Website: lowes
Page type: stored-credit-cards
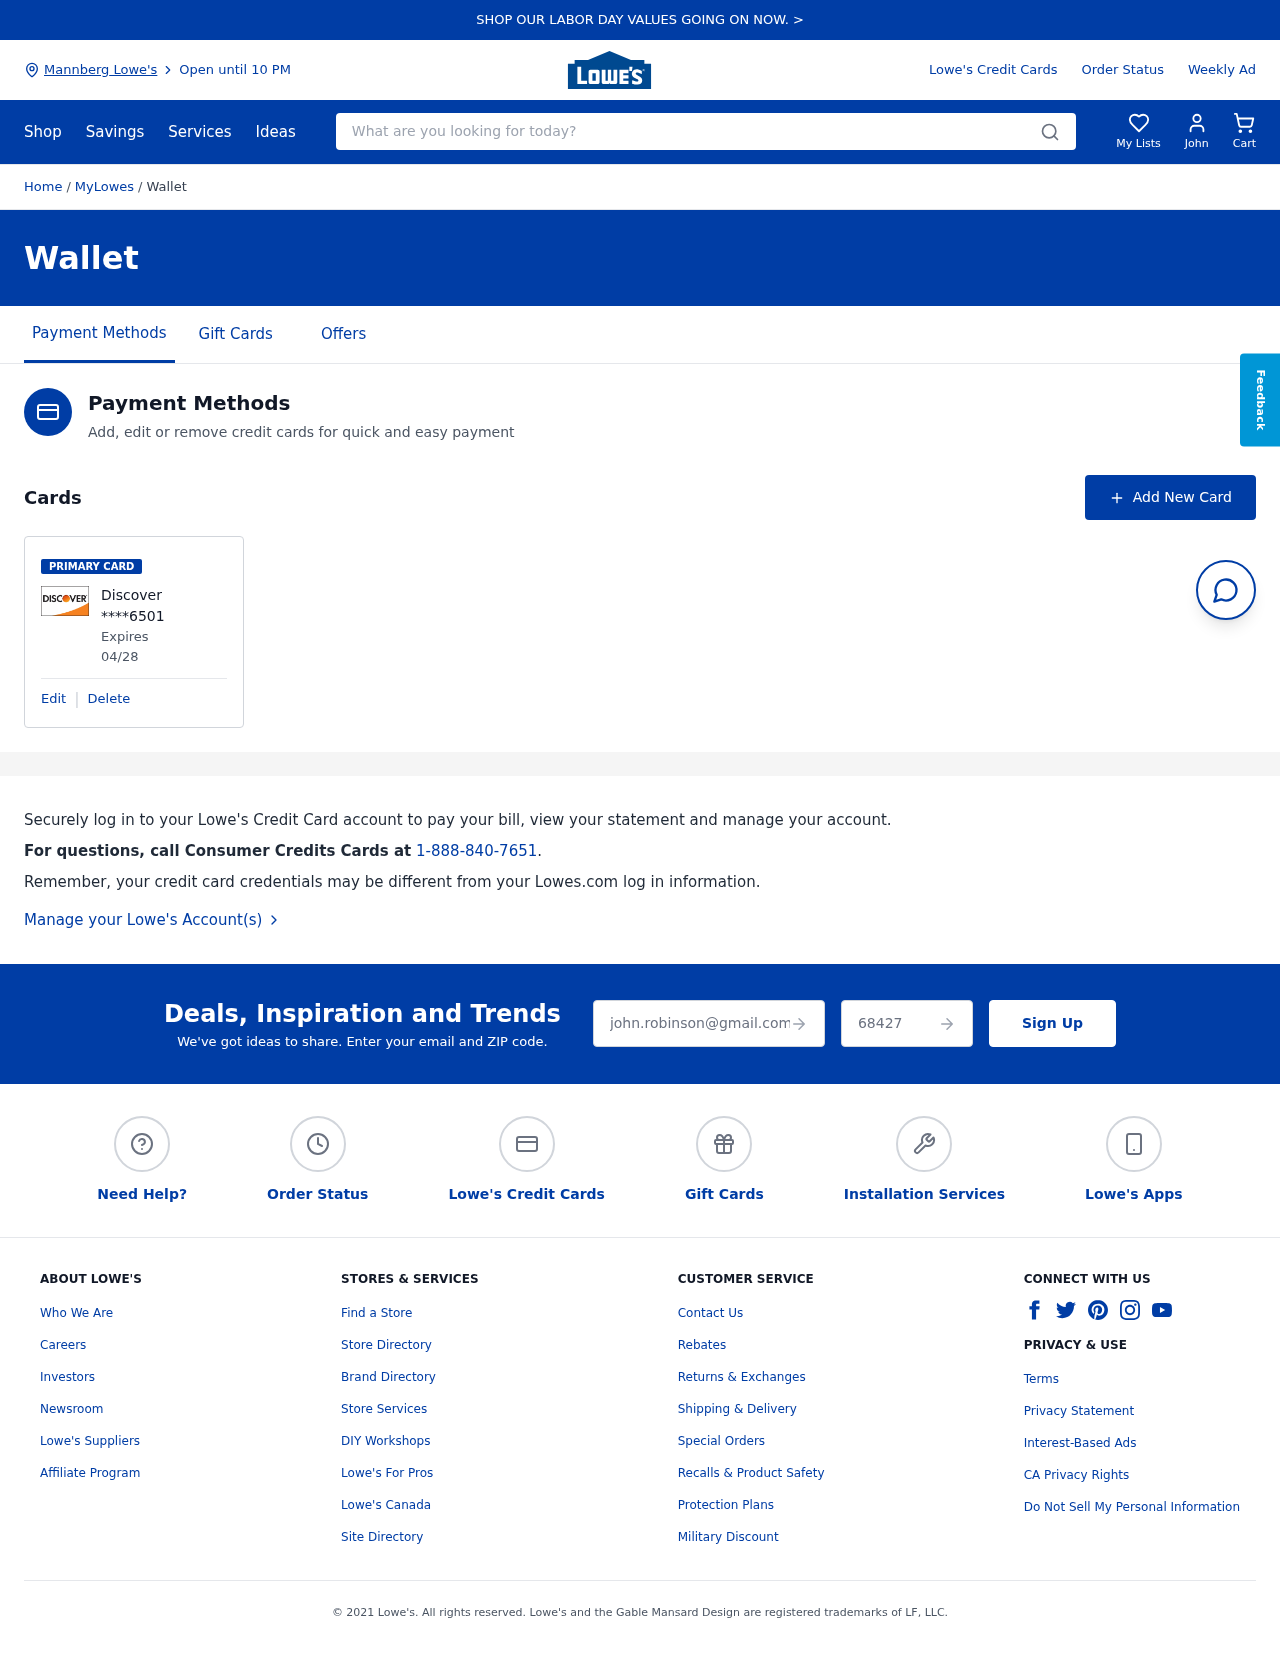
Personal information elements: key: PII_CARD_EXPIRY
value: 04/28
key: PII_CARD_LAST4
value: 6501
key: PII_CARD_TYPE
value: Discover
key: PII_CITY
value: Mannberg Lowe's
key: PII_EMAIL
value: john.robinson@gmail.com
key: PII_FIRSTNAME
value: John
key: PII_POSTCODE
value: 68427
Search elements: key: HEADER_SEARCH
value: What are you looking for today?